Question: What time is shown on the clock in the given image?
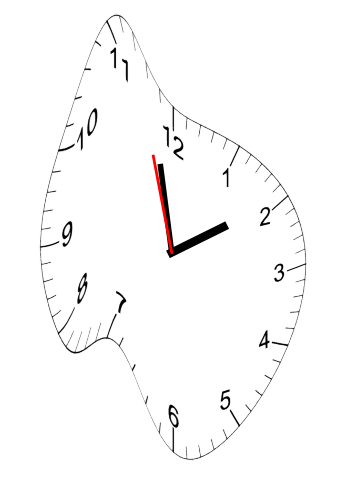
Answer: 01:57:57